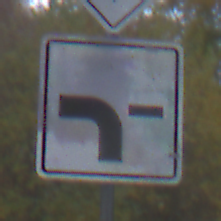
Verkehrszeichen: VerlaufVorfahrtsstrasse6
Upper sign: Vorfahrtsstrasse
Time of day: SunriseSunset
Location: Outdoor (Nature)
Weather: PartlyCloudy
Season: Autumn
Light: Natural